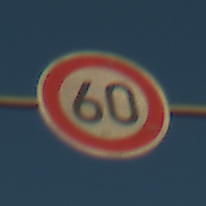
Verkehrszeichen: Geschwindigkeit60
Umgebung: Outdoor, RoadRail
Tageszeit: SunriseSunset
Wetter: PartlyCloudy
Licht: Natural
Jahreszeit: NotSpecified
Kontrast: HighContrast